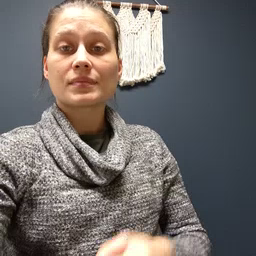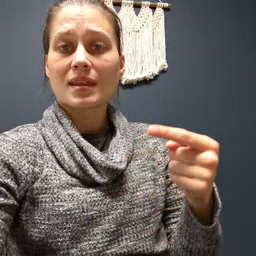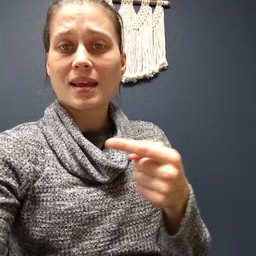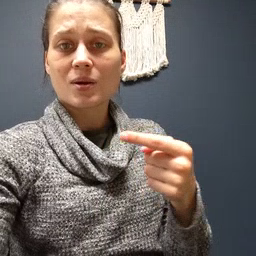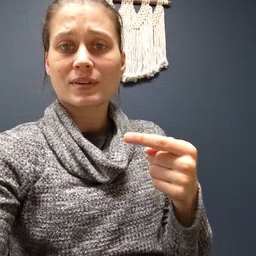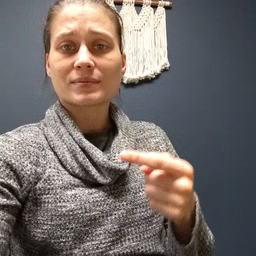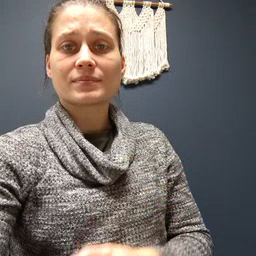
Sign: owie